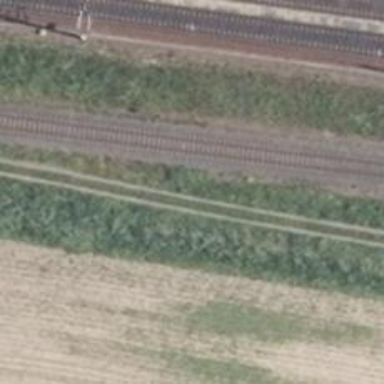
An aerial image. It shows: Railway milestone.